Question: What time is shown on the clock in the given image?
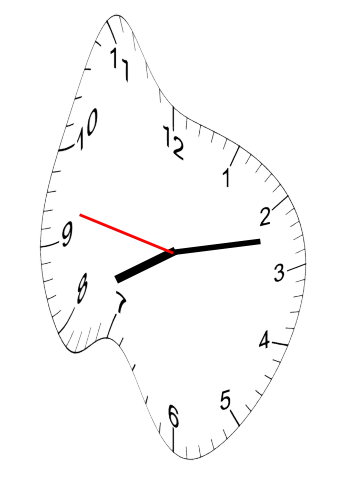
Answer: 08:12:47